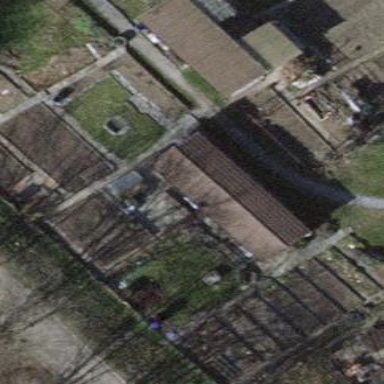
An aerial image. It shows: Allotment house.